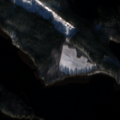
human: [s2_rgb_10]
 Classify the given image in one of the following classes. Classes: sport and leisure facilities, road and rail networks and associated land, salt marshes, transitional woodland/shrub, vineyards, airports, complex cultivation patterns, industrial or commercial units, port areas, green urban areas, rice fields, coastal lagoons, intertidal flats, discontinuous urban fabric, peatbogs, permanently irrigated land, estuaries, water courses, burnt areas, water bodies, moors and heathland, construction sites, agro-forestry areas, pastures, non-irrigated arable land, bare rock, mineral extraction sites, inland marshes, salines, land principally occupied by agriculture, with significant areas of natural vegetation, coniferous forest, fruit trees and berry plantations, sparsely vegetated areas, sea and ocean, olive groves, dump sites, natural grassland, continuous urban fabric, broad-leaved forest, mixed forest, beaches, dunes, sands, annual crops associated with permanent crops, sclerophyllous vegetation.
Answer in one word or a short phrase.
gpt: coniferous forest, water bodies